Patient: sex M, age 57
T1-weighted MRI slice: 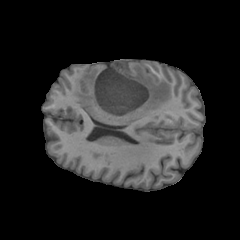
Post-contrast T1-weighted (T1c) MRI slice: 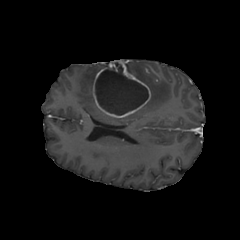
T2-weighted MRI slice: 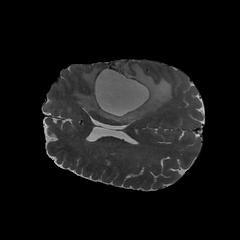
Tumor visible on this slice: yes
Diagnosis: Glioblastoma, IDH-wildtype
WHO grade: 4